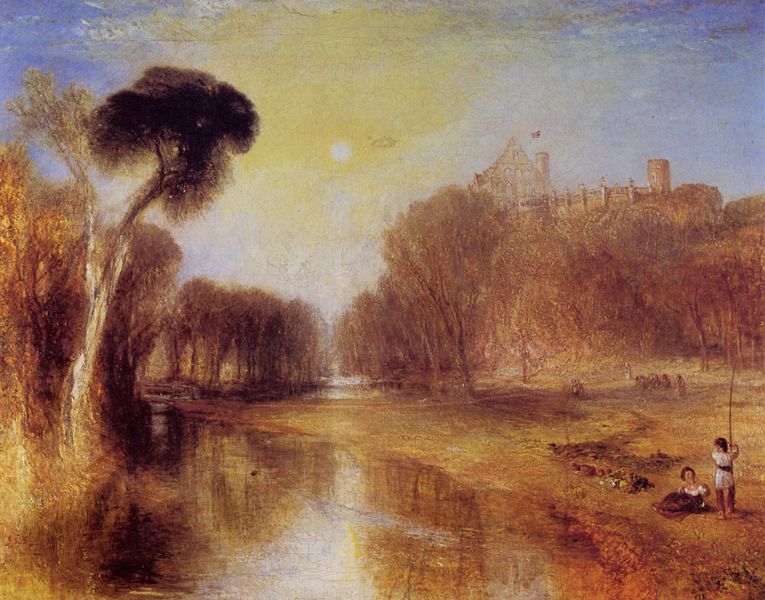
Titel: Schloss Rosenau, Sitz von H.R.H. Prinz Albert von Coburg, in der Nähe von Coburg in Deutschland
Künstler: William Turner
Standort: Liverpool
Institution: Walker Art Gallery
Schlagwörter: baum, berg, blau, feuer, gemälde, himmel, laub, mann, schatten, vogel, wasser, weiß, wolken, aquarell, bäume, fluss, gelb, landschaft, menschen, mädchen, see, sitzen, ufer, braun, fenster, frankreich, frau, hell, kleid, kreide, licht, orange, schwarz, zeichnung, gebäude, gras, gürtel, haus, park, rot, schloss, weg, wiese, wolke, beige, rock, architektur, bluse, kleidung, stehen, stein, spiegel, bach, feld, häuser, hügel, natur, spiegelung, stamm, brücke, gewässer, kirche, sonne, kind, england, wald, anhöhe, boot, kinder, stock, turm, magd, sommer, fahne, fischer, flagge, jungen, warm, mauer, herbst, hof, rast, figuren, staffage, turner, spielen, spiegeln, stimmung, junge, bauer, ruine, burg, provence, türme, pleinair, urlaub, flusslandschaft, angel, heiter, villa, sonnenschein, angler, knecht, angeln, fischen, flussufer, menschne, atmosphare, ghell, impressonismus, rock7, landscjaft, weolken, impressioismus, spiegelung#